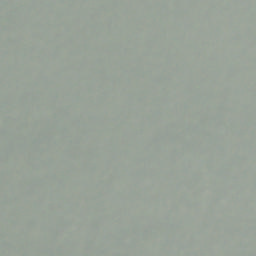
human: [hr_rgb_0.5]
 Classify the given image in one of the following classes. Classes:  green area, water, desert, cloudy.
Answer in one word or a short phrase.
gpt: cloudy